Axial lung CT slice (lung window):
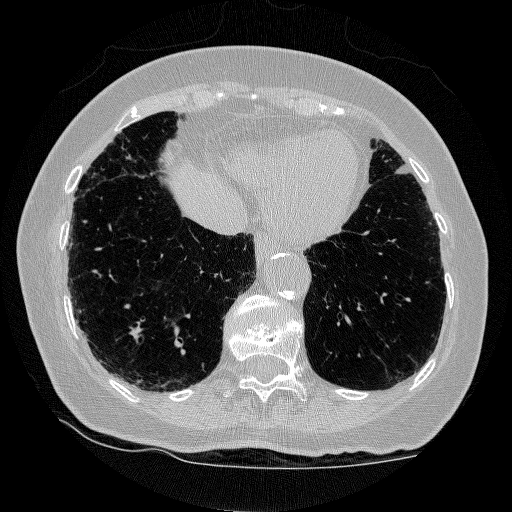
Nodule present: no